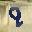
Label: 9